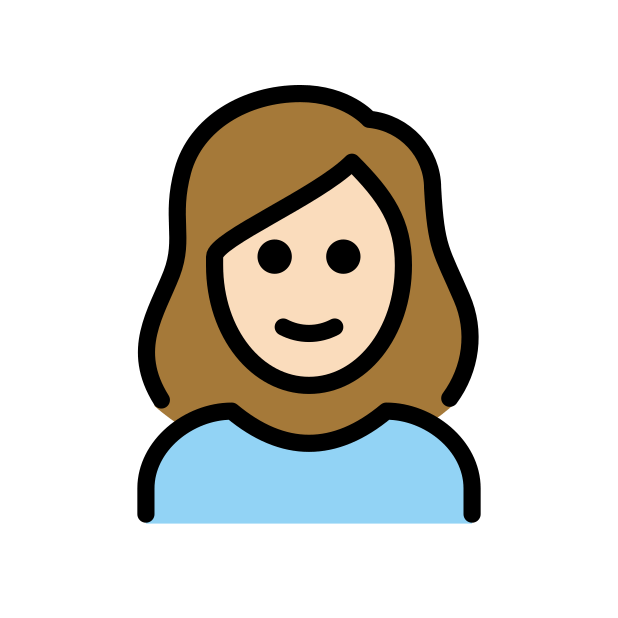
woman: light skin tone